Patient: sex M, age 59
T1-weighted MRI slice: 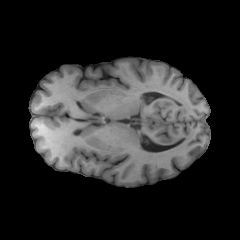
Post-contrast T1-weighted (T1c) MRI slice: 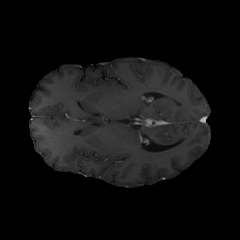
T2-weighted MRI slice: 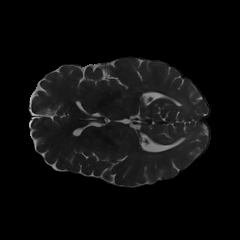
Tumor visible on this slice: no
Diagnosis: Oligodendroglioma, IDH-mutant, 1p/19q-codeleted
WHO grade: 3